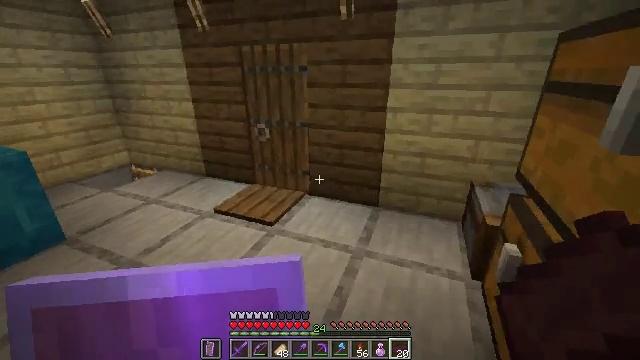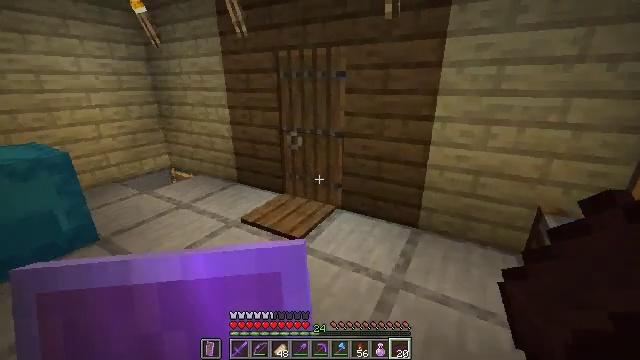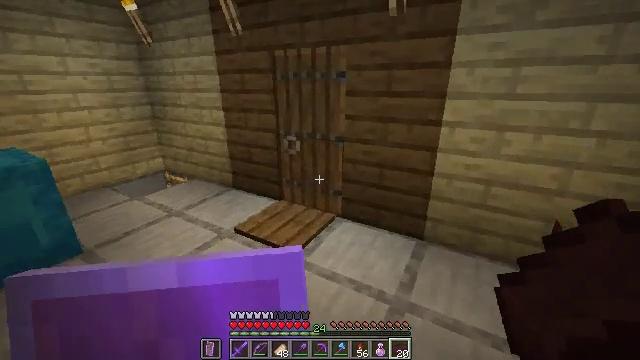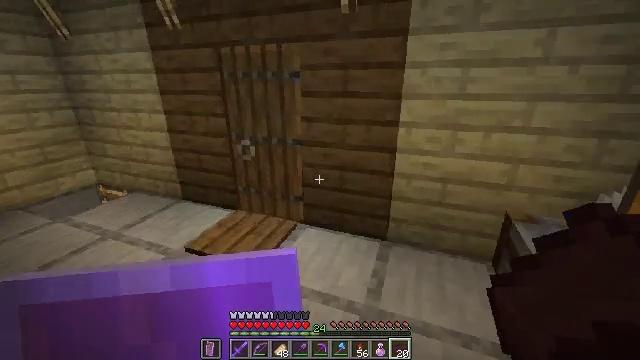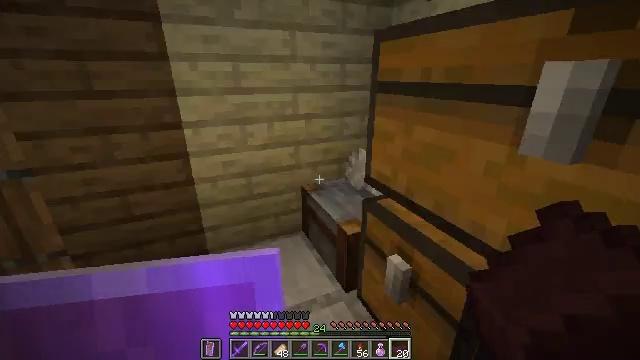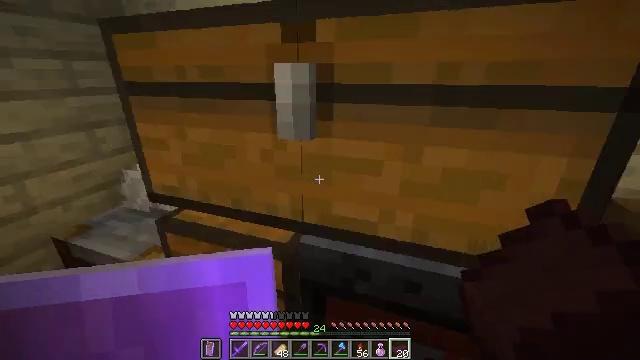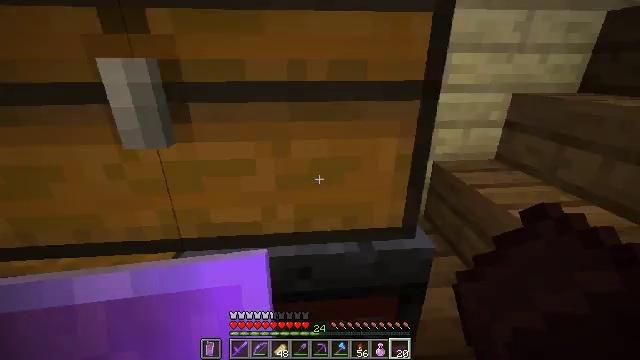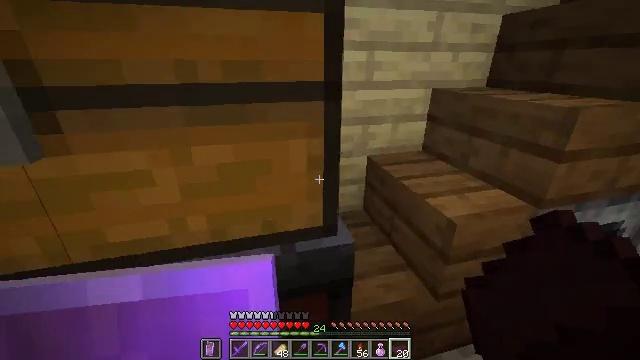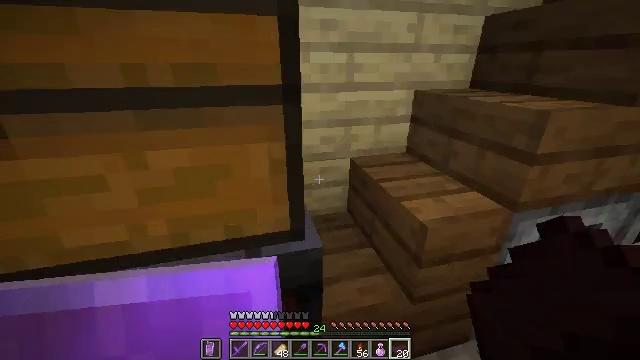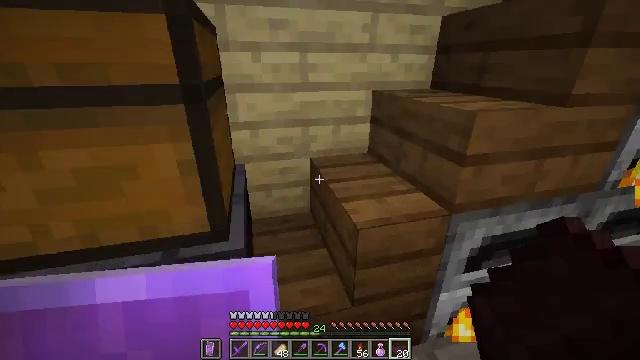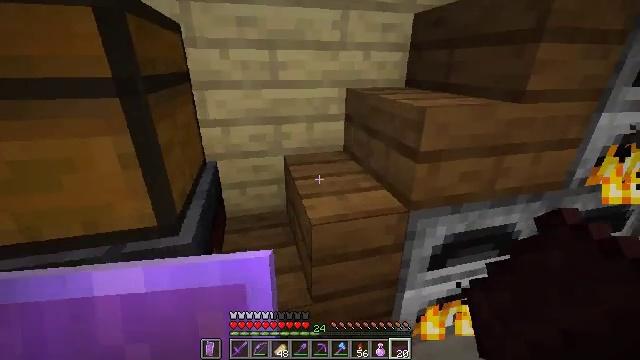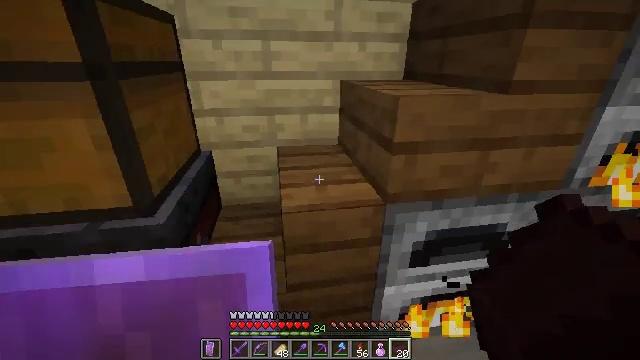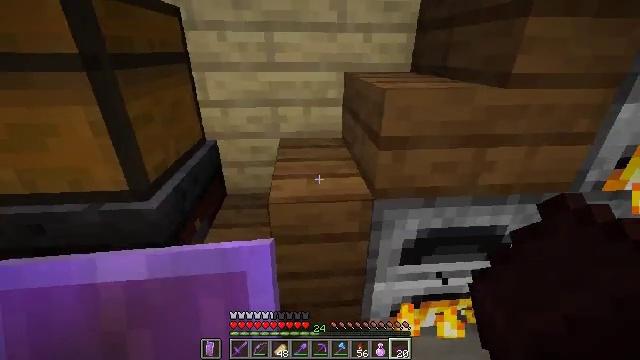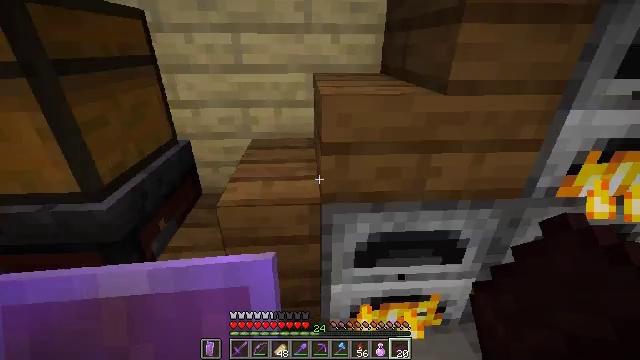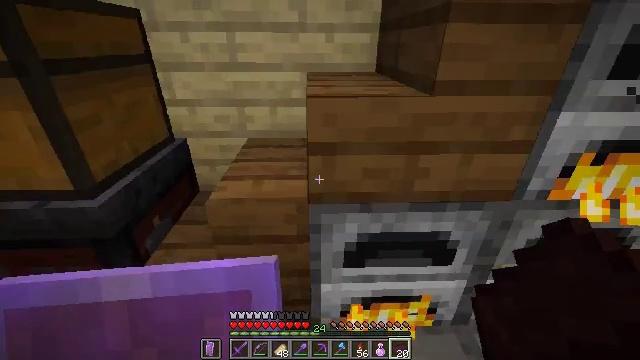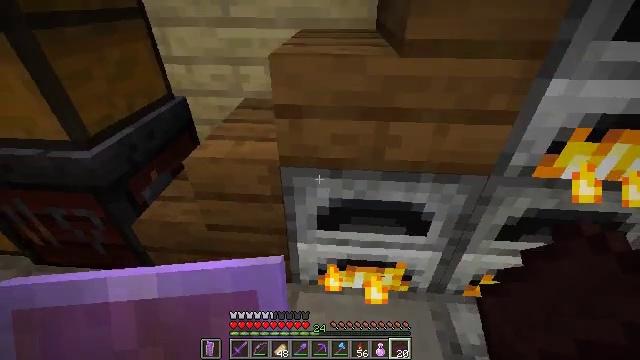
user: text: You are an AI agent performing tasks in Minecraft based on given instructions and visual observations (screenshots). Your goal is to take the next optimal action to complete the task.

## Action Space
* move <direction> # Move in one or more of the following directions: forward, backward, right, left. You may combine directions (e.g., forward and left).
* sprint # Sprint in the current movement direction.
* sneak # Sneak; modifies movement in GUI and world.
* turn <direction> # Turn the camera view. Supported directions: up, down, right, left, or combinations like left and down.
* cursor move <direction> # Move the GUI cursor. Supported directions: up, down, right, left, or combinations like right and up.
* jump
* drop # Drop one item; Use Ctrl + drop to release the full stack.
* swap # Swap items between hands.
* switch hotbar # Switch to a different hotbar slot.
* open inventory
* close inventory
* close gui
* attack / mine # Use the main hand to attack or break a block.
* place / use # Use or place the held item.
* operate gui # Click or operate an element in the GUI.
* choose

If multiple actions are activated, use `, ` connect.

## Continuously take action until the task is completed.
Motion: motion action
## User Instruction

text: Cook netherrack in the furnace to make nether brick.
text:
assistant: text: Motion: move forward, turn left and up
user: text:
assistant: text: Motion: move forward
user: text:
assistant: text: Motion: turn right
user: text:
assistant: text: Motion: turn right and down
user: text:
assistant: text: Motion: move right, turn right
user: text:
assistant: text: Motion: move right, turn right and down
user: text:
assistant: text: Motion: move right, turn right
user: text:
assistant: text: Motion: move right
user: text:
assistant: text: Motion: move right
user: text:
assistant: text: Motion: move right
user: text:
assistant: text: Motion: move right, turn left
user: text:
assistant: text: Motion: move right, turn left and down
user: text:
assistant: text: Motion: move right, turn left
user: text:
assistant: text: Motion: move right, turn left
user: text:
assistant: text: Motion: turn left and down
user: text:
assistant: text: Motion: turn left and down
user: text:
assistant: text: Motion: turn left and down
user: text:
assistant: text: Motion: no_op
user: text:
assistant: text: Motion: no_op
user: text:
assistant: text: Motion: no_op
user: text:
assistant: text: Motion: turn right
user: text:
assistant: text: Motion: turn right
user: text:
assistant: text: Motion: turn right and up
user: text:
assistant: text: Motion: turn right
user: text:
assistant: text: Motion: use / place
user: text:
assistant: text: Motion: use / place
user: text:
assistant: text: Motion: use / place
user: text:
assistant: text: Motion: no_op
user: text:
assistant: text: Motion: no_op
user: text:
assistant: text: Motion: no_op